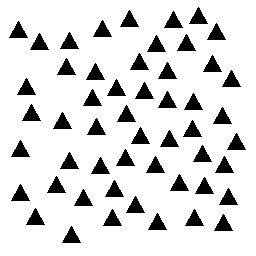
Squares: 0
Triangles: 52
Stars: 0
Total shapes: 52